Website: walmart
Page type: address-validator
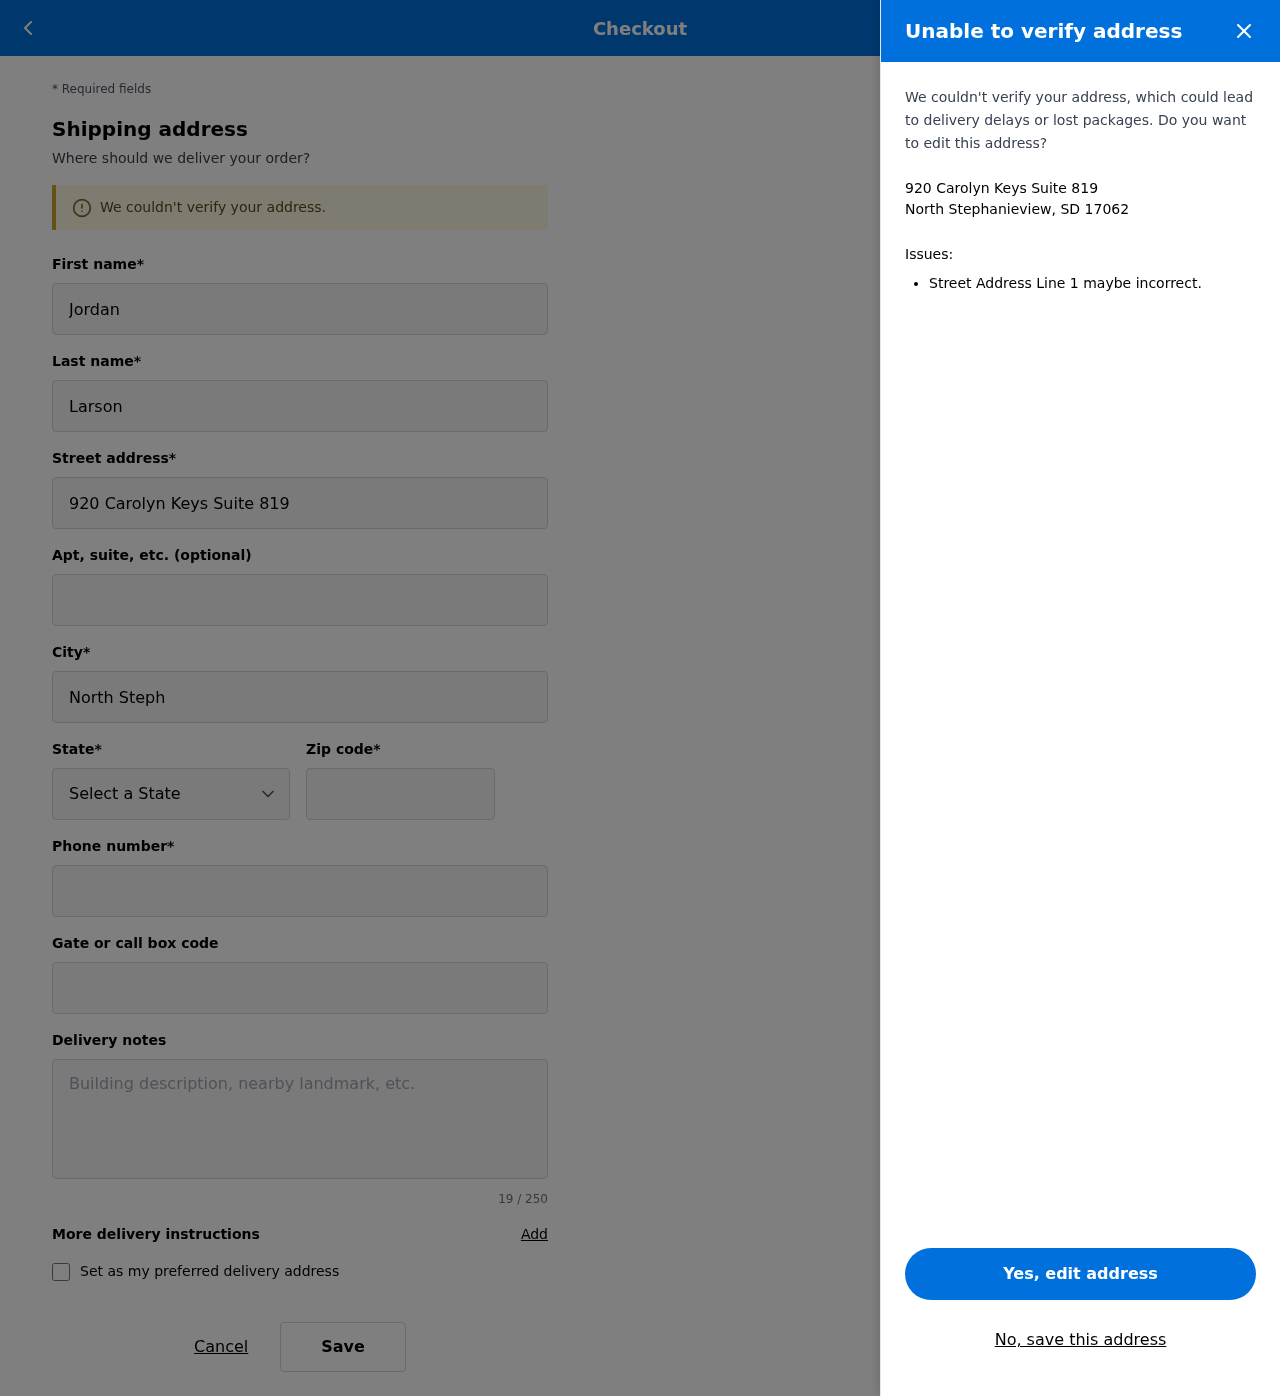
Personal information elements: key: PII_CITY_STATE_ZIP
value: North Stephanieview, SD 17062
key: PII_DELIVERY_INSTRUCTIONS
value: Leave at front door
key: PII_STATE_ABBR
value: SD
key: PII_STREET
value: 920 Carolyn Keys Suite 819
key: PII_FIRSTNAME
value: Jordan
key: PII_LASTNAME
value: Larson
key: PII_CITY
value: North Stephanieview
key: PII_POSTCODE
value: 17062
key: PII_PHONE
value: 3292065630
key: PII_SECURITY_CODE
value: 309